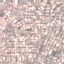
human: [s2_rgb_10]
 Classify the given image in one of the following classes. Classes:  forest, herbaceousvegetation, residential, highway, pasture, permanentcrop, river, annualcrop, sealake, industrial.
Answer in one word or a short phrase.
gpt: Residential